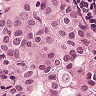
Metastatic tissue present: yes